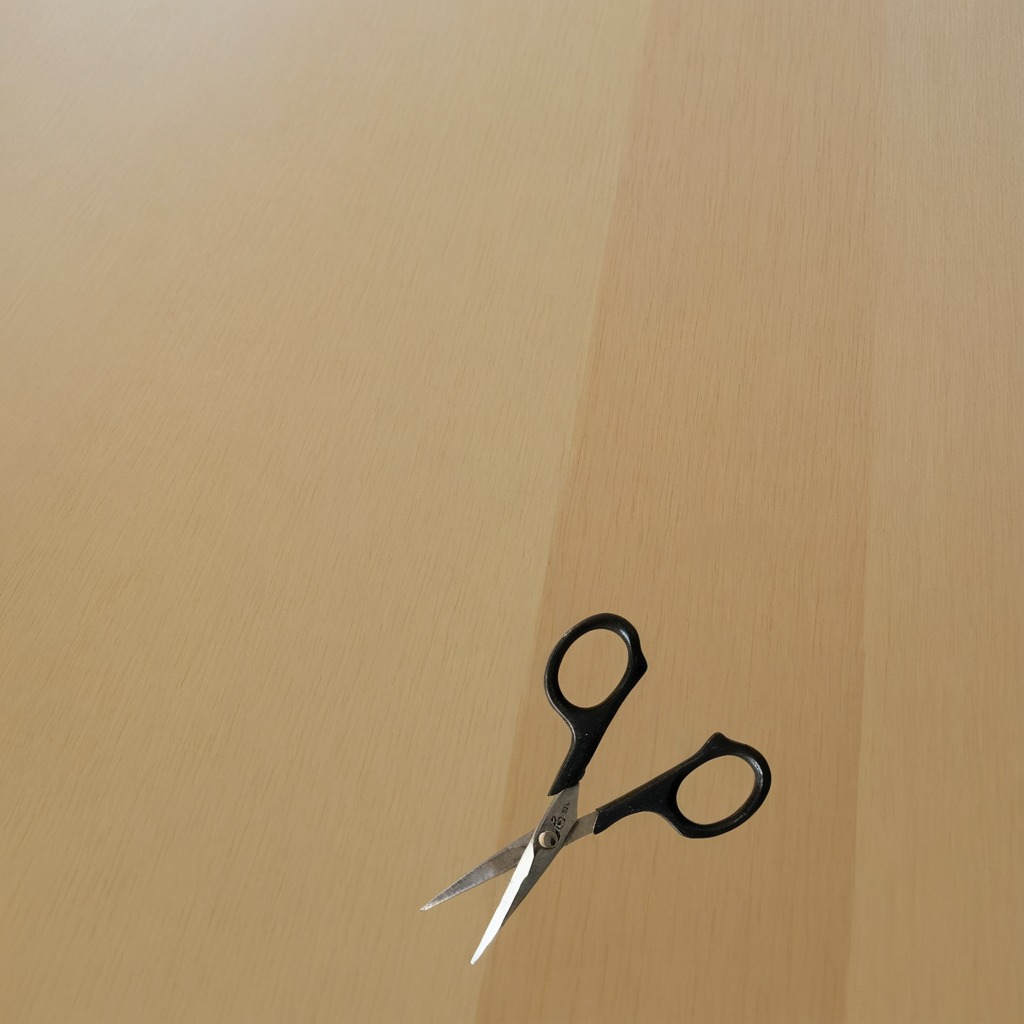
A scissor lies on a plywood surface in a paint workshop lit by afternoon window light.